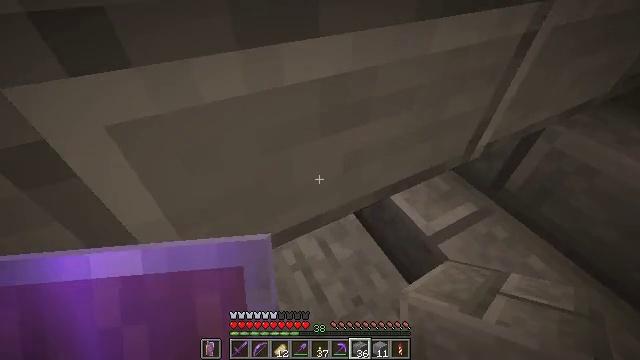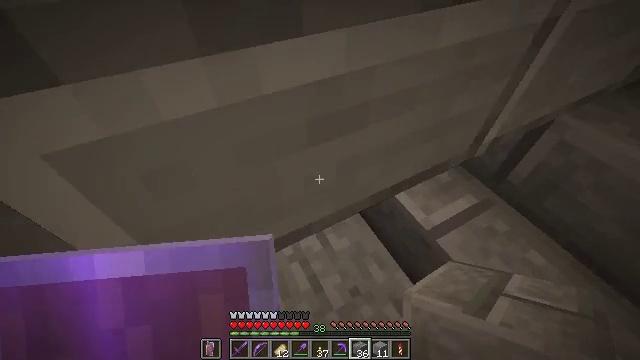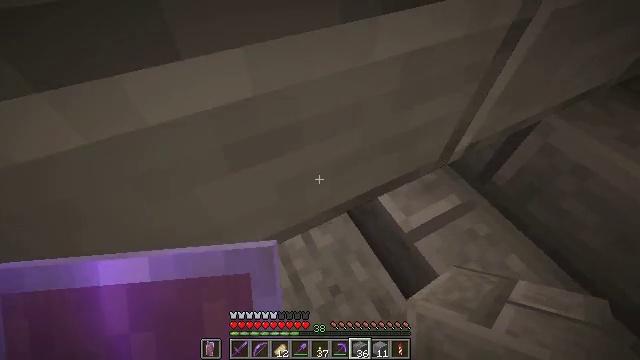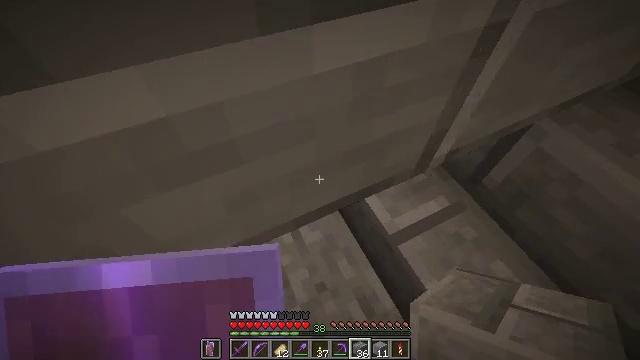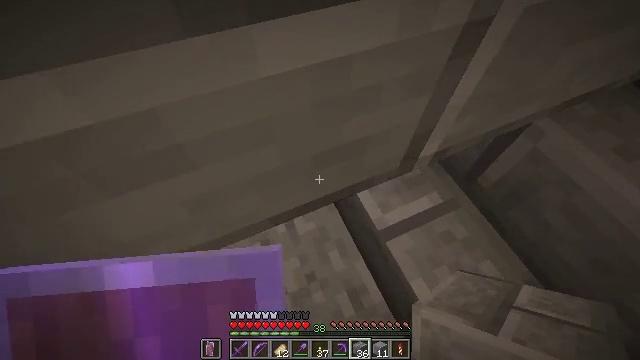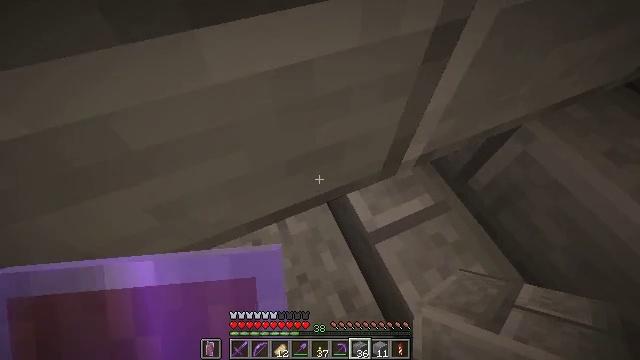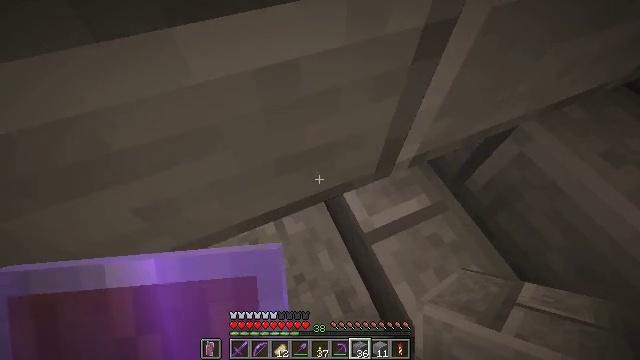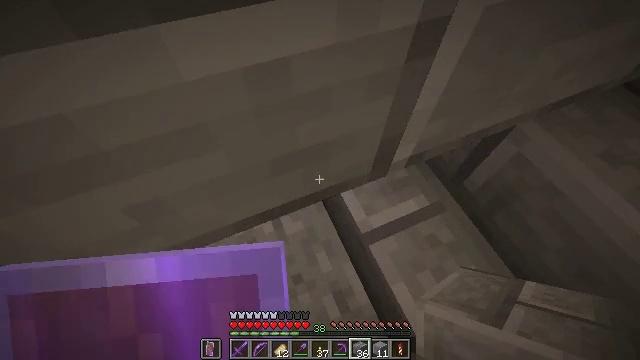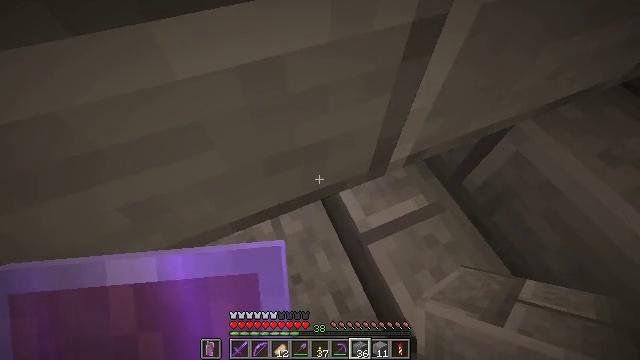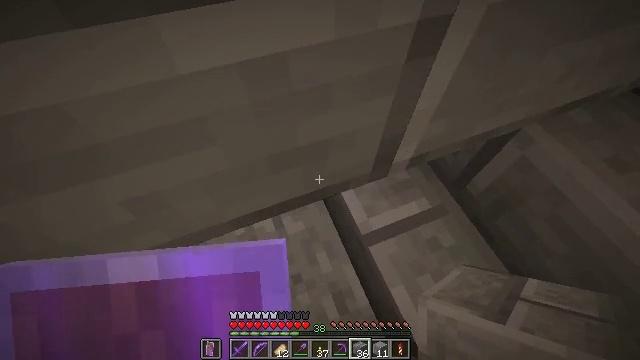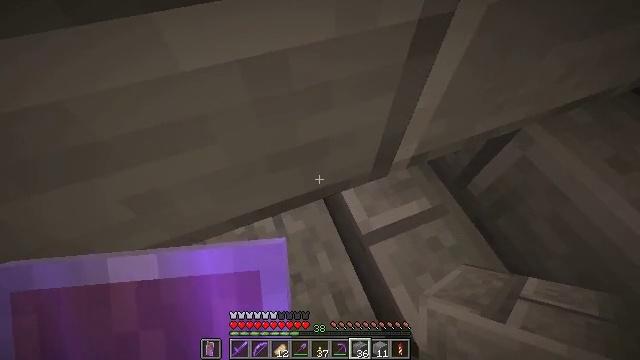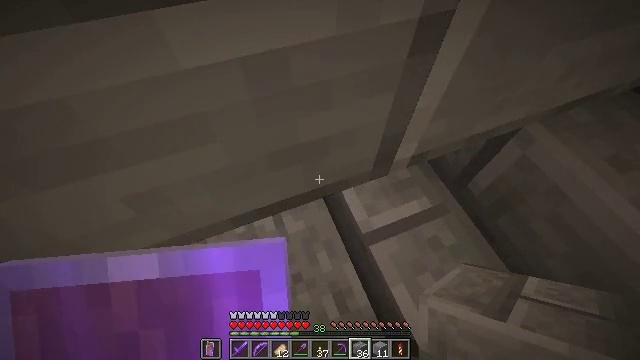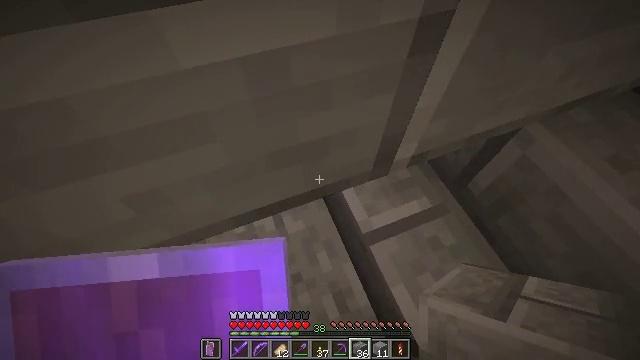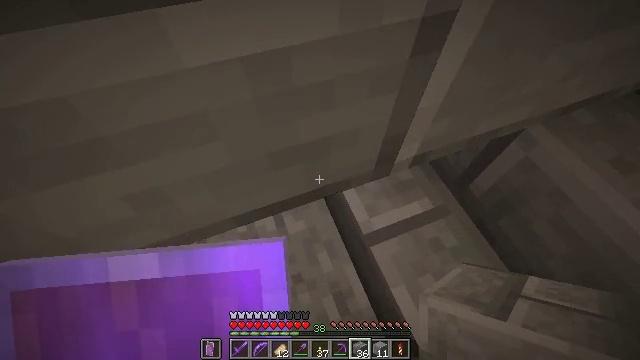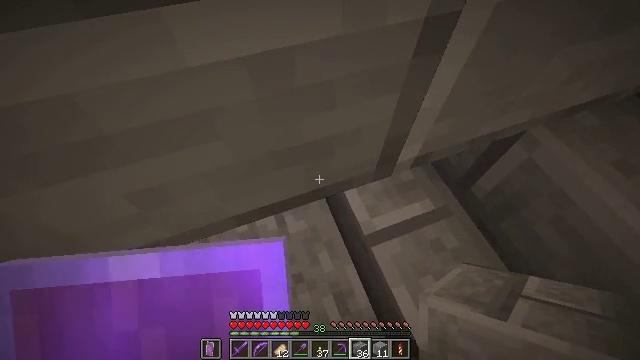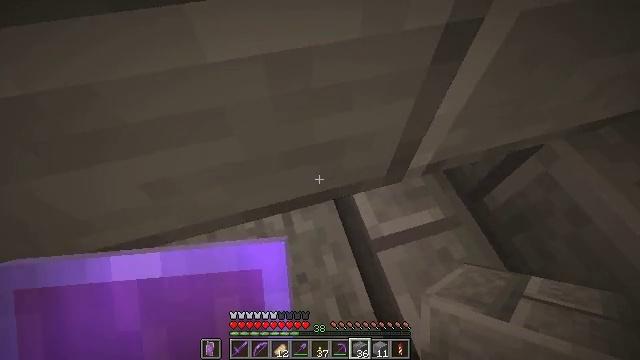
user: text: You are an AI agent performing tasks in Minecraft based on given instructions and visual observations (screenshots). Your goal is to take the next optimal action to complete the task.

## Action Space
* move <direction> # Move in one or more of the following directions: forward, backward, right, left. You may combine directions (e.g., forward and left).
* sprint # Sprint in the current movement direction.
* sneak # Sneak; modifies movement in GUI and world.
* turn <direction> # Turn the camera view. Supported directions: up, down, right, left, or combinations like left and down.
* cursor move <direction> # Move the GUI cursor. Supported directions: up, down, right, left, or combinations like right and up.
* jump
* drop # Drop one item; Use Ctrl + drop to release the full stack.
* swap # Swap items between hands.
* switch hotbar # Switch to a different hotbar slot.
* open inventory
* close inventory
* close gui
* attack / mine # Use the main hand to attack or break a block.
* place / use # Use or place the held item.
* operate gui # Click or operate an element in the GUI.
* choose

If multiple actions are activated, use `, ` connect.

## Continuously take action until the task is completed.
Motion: motion action
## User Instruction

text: Attack the stone bricks to gather materials.
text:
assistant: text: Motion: move forward, turn down
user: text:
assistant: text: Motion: move forward, turn down
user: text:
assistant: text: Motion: move forward, turn left and down
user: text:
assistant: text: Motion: move forward, turn left and down
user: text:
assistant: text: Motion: no_op
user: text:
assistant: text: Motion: no_op
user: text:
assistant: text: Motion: no_op
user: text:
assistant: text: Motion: no_op
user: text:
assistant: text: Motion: turn left
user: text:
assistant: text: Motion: no_op
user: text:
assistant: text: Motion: no_op
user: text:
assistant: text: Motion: no_op
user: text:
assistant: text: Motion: no_op
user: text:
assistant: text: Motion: no_op
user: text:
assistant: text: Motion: turn left
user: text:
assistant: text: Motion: turn left
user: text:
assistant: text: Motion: turn left and up
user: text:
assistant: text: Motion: turn left and up
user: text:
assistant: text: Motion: move left, turn left and up
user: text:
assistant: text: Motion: move forward and move left, turn left
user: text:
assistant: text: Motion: move forward and move left
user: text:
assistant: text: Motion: move forward and move left
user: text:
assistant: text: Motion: move forward and move left
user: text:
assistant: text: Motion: move forward and move left, turn right
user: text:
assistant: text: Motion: move forward, turn right
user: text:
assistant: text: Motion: move forward, turn right
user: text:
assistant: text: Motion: move forward, turn right
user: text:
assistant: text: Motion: move forward, turn right, jump
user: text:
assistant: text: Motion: move forward, jump
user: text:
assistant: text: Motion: move forward, jump